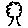
Label: tree